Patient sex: F
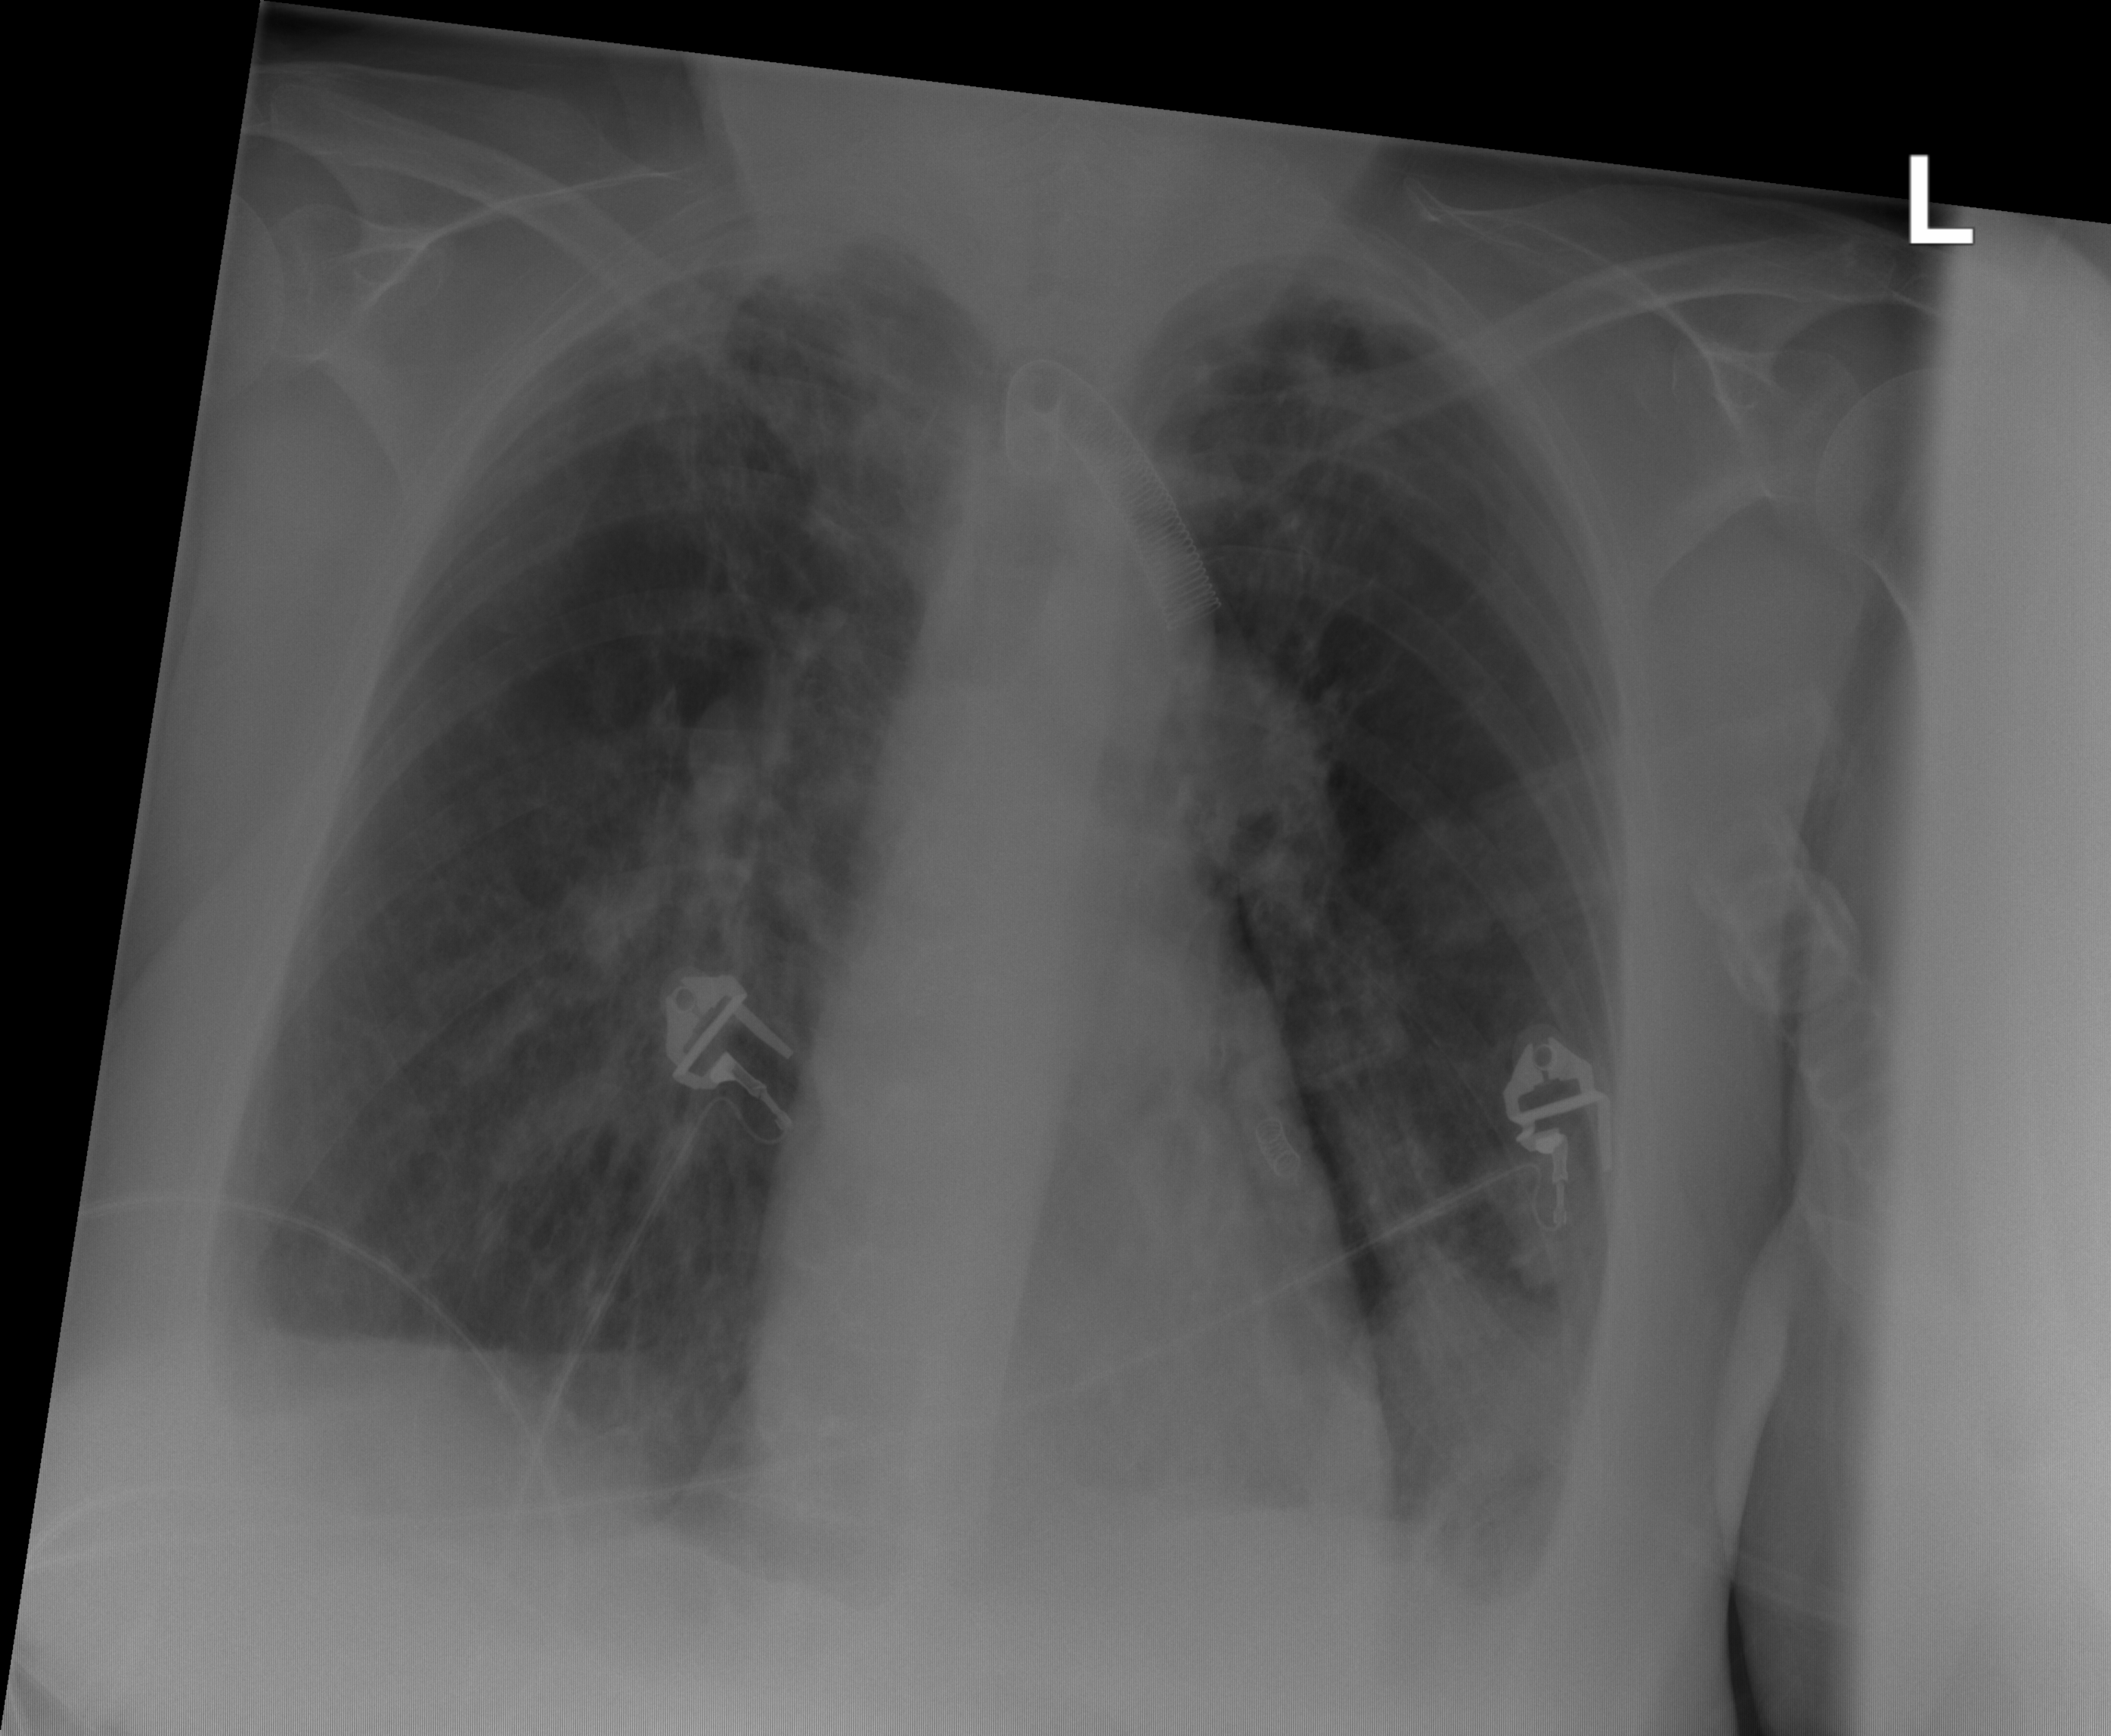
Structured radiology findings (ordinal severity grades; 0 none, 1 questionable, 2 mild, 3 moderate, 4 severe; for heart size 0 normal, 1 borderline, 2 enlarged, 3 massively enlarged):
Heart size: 0
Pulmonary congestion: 1
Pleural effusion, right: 2
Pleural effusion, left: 2
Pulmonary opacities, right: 2
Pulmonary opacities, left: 0
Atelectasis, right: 1
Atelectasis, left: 2